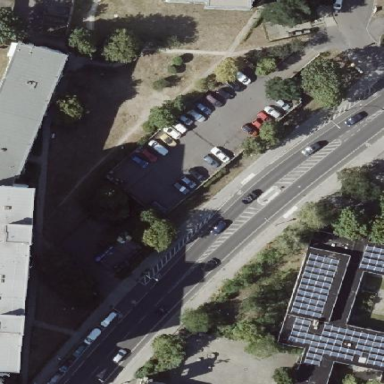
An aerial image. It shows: Flat-roofed parking building.